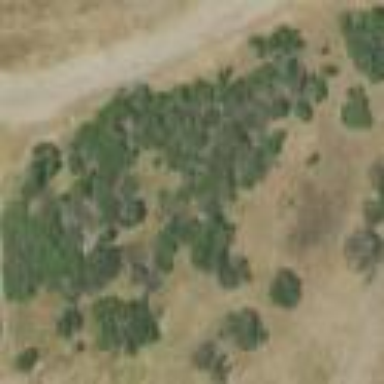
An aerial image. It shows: Patch of scrub vegetation.